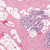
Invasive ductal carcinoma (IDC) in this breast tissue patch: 0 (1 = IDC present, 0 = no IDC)